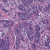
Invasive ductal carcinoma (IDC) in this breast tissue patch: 1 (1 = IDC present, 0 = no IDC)